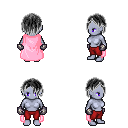
a pixel art fantasy rpg character, female body template, dark elf, purple skin, pink cape, red pants, gray bangs hairstyle, metal gloves, four views (front, back, left, right), 2x2 character sprite sheet, small pixel art, hard edges, no anti-aliasing